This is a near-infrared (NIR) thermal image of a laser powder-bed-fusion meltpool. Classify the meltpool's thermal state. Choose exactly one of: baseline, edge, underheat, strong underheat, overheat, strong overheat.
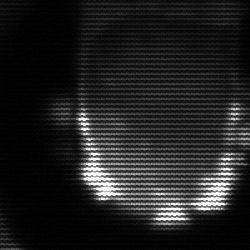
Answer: baseline